Aerial crown-view tile of a tropical tree (Barro Colorado Island, Panama), acquired 20250317:
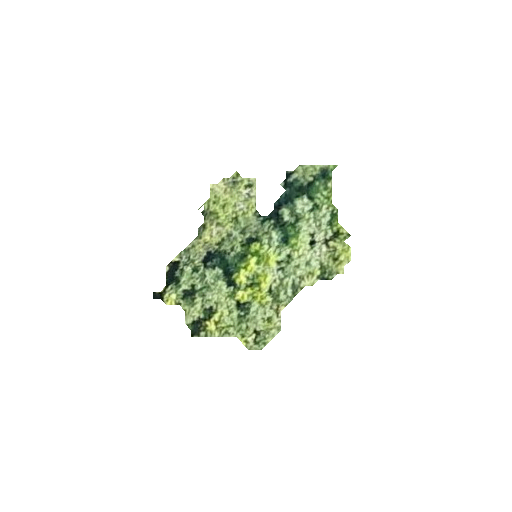
Species: Protium tenuifolium
GBIF accepted scientific name: Protium tenuifolium
Crown area: 31.327 m²